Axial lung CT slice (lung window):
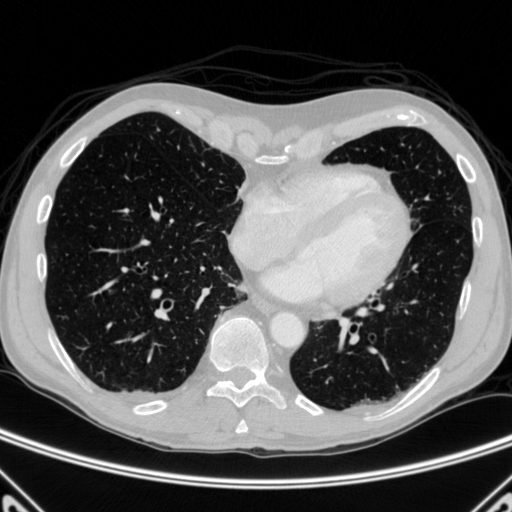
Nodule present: no